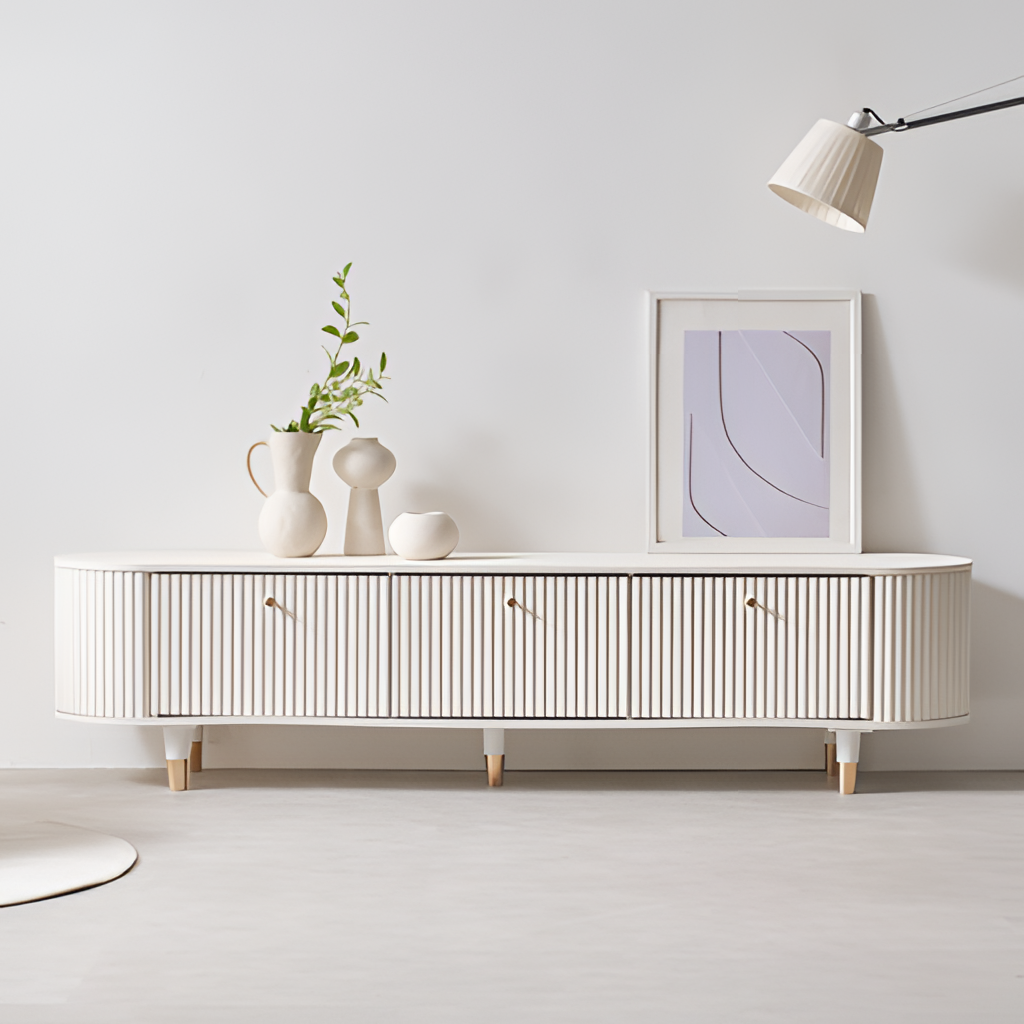
living room, wood sideboard, gray laminate flooring, with smooth pattern, modern, paint wallpaper, with solid pattern